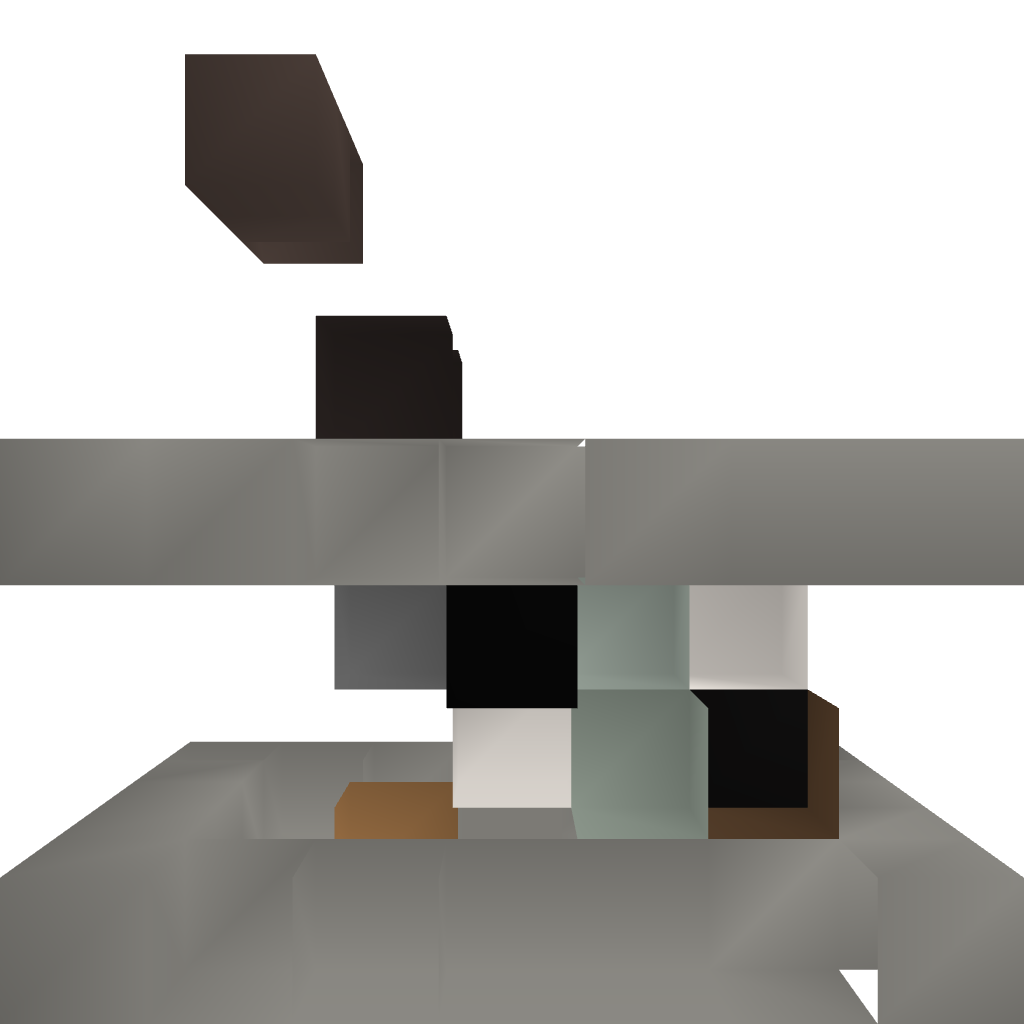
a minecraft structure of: Redstone set and forget furnace